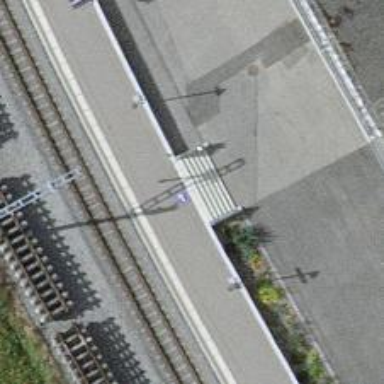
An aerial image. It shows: Set of concrete steps.